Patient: sex F, age 35
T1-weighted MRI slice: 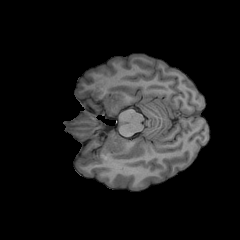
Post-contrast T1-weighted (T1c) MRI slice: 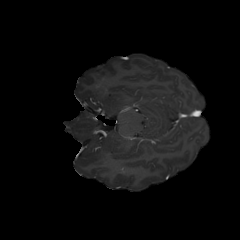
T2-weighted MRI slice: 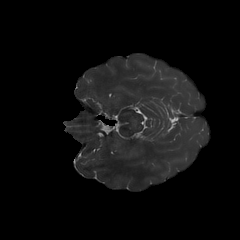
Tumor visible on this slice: no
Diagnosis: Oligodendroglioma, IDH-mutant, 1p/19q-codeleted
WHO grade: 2